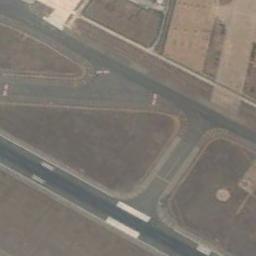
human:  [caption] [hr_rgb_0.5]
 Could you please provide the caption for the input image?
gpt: There are many runways of different lengths .

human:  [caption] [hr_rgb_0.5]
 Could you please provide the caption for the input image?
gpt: There are brown bare fields next to the two connected runways, And there are brown farm fields next to the runways .

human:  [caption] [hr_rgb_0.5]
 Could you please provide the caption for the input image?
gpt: The runway is on the bare land .

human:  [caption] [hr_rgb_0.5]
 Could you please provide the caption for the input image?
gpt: The runway goes through the clearing and some other roads connect to the runway .

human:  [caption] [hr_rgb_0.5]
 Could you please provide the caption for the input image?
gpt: There are some brown bare land beside the runway .